高二 · 度量几何学
已知 $\mathbf{O}, \mathbf{N}, \mathbf{P}$ 在 $\triangle A B C$ 所在平面内, 且 $|\overline{O A}|=|\overline{O B}|=|\overline{O C}|, \overline{N A}+\overline{N B}+\overline{N C}=0$, 且 $\overline{P A} \cdot \overline{P B}=\overline{P B} \cdot \overline{P C}=\overline{P C} \cdot \overline{P A}$, 则点 $\mathbf{O}, \mathbf{N}, \mathbf{P}$ 依次是 $\triangle A B C$ 的 () （注: 三角形的三条高线交于一点, 此点为三角型的垂心）
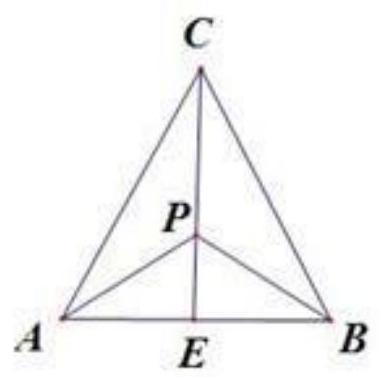
A. 重心外心垂心
    B. 重心外心内心
    C. 外心重心垂心
    D. 外心重心内心
答案: C
解析: 因为 $|\overrightarrow{O A}|=|\overrightarrow{O B}|=|\overrightarrow{O C}|$, 所以 $O$ 到定点 $A, B, C$ 的距离相等, 所以 $O$ 为 $\triangle A B C$ 的外心, 由 $\overrightarrow{N A}+\overrightarrow{N B}+\overrightarrow{N C}=0$, 则 $\overrightarrow{N A}+\overrightarrow{N B}=-\overrightarrow{N C}$, 取 $A B$ 的中点 $E$, 则 $\overrightarrow{N A}+\overrightarrow{N B}=-\overrightarrow{2 N E}=\overrightarrow{C N}$, 所以 $2|\overrightarrow{N E}|=|\overrightarrow{C N}|$, 所以 $N$ 是 $\triangle A B C$ 的重心; 由 $\overrightarrow{P A} \cdot \overrightarrow{P B}=\overrightarrow{P B} \cdot \overrightarrow{P C}=\overrightarrow{P C} \cdot \overrightarrow{P A}$, 得 $(\overrightarrow{P A}-\overrightarrow{P C}) \cdot \overrightarrow{P B}=0$,即 $\overrightarrow{A C} \cdot \overrightarrow{P B}=0$, 所以 $A C \perp P B$, 同理 $A B \perp P C$, 所以点 $P$ 为 $\triangle A B C$ 的垂心, 故选 C.